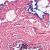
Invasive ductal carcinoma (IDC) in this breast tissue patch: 0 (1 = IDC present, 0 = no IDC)